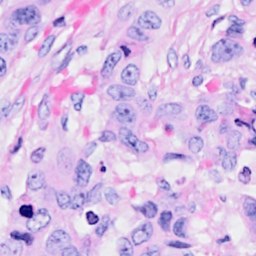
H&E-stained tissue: Breast